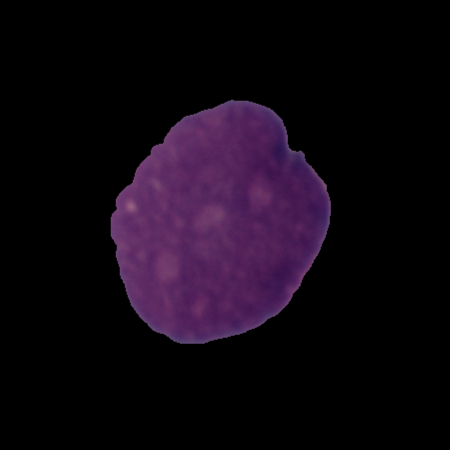
Label: cancer